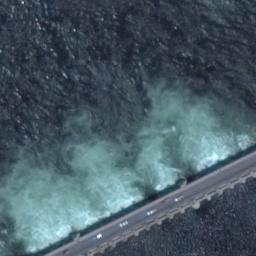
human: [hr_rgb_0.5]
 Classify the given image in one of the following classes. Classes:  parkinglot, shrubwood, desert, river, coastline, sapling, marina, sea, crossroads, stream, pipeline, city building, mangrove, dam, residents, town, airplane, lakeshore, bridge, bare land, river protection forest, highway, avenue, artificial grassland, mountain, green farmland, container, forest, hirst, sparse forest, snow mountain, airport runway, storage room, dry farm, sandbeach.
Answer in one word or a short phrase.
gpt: bridge